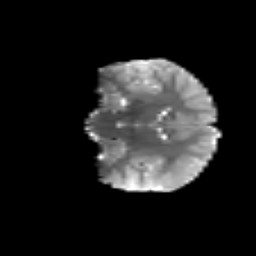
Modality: T2w
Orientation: coronal
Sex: male
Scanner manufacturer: siemens
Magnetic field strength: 3 T
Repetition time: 5 s
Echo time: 0.071 s